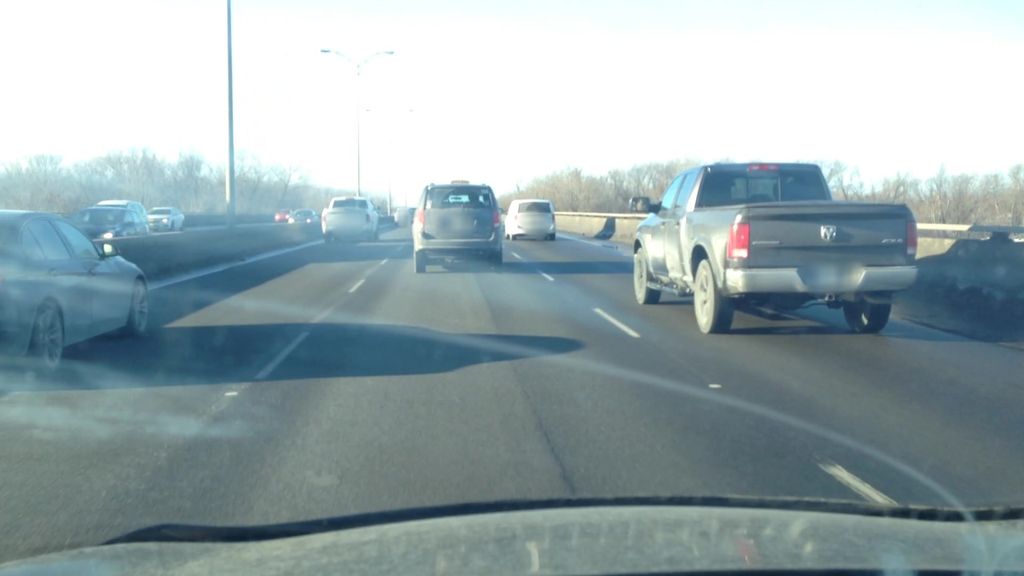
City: montreal